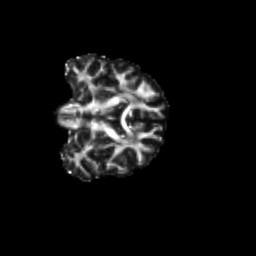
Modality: FA
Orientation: coronal
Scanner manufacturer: siemens
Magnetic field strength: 3 T
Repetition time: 9.2 s
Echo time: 0.084 s